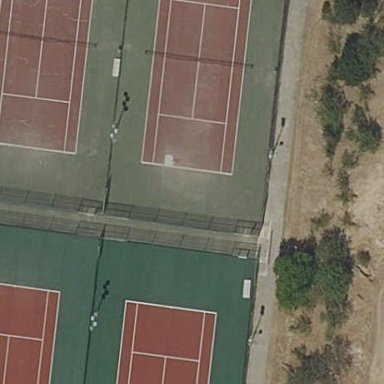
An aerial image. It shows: Tennis court on pitch designated for leisure land.